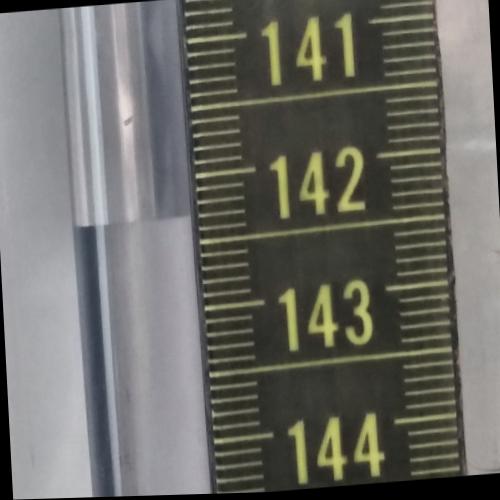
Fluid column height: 142.3 cm